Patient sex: M
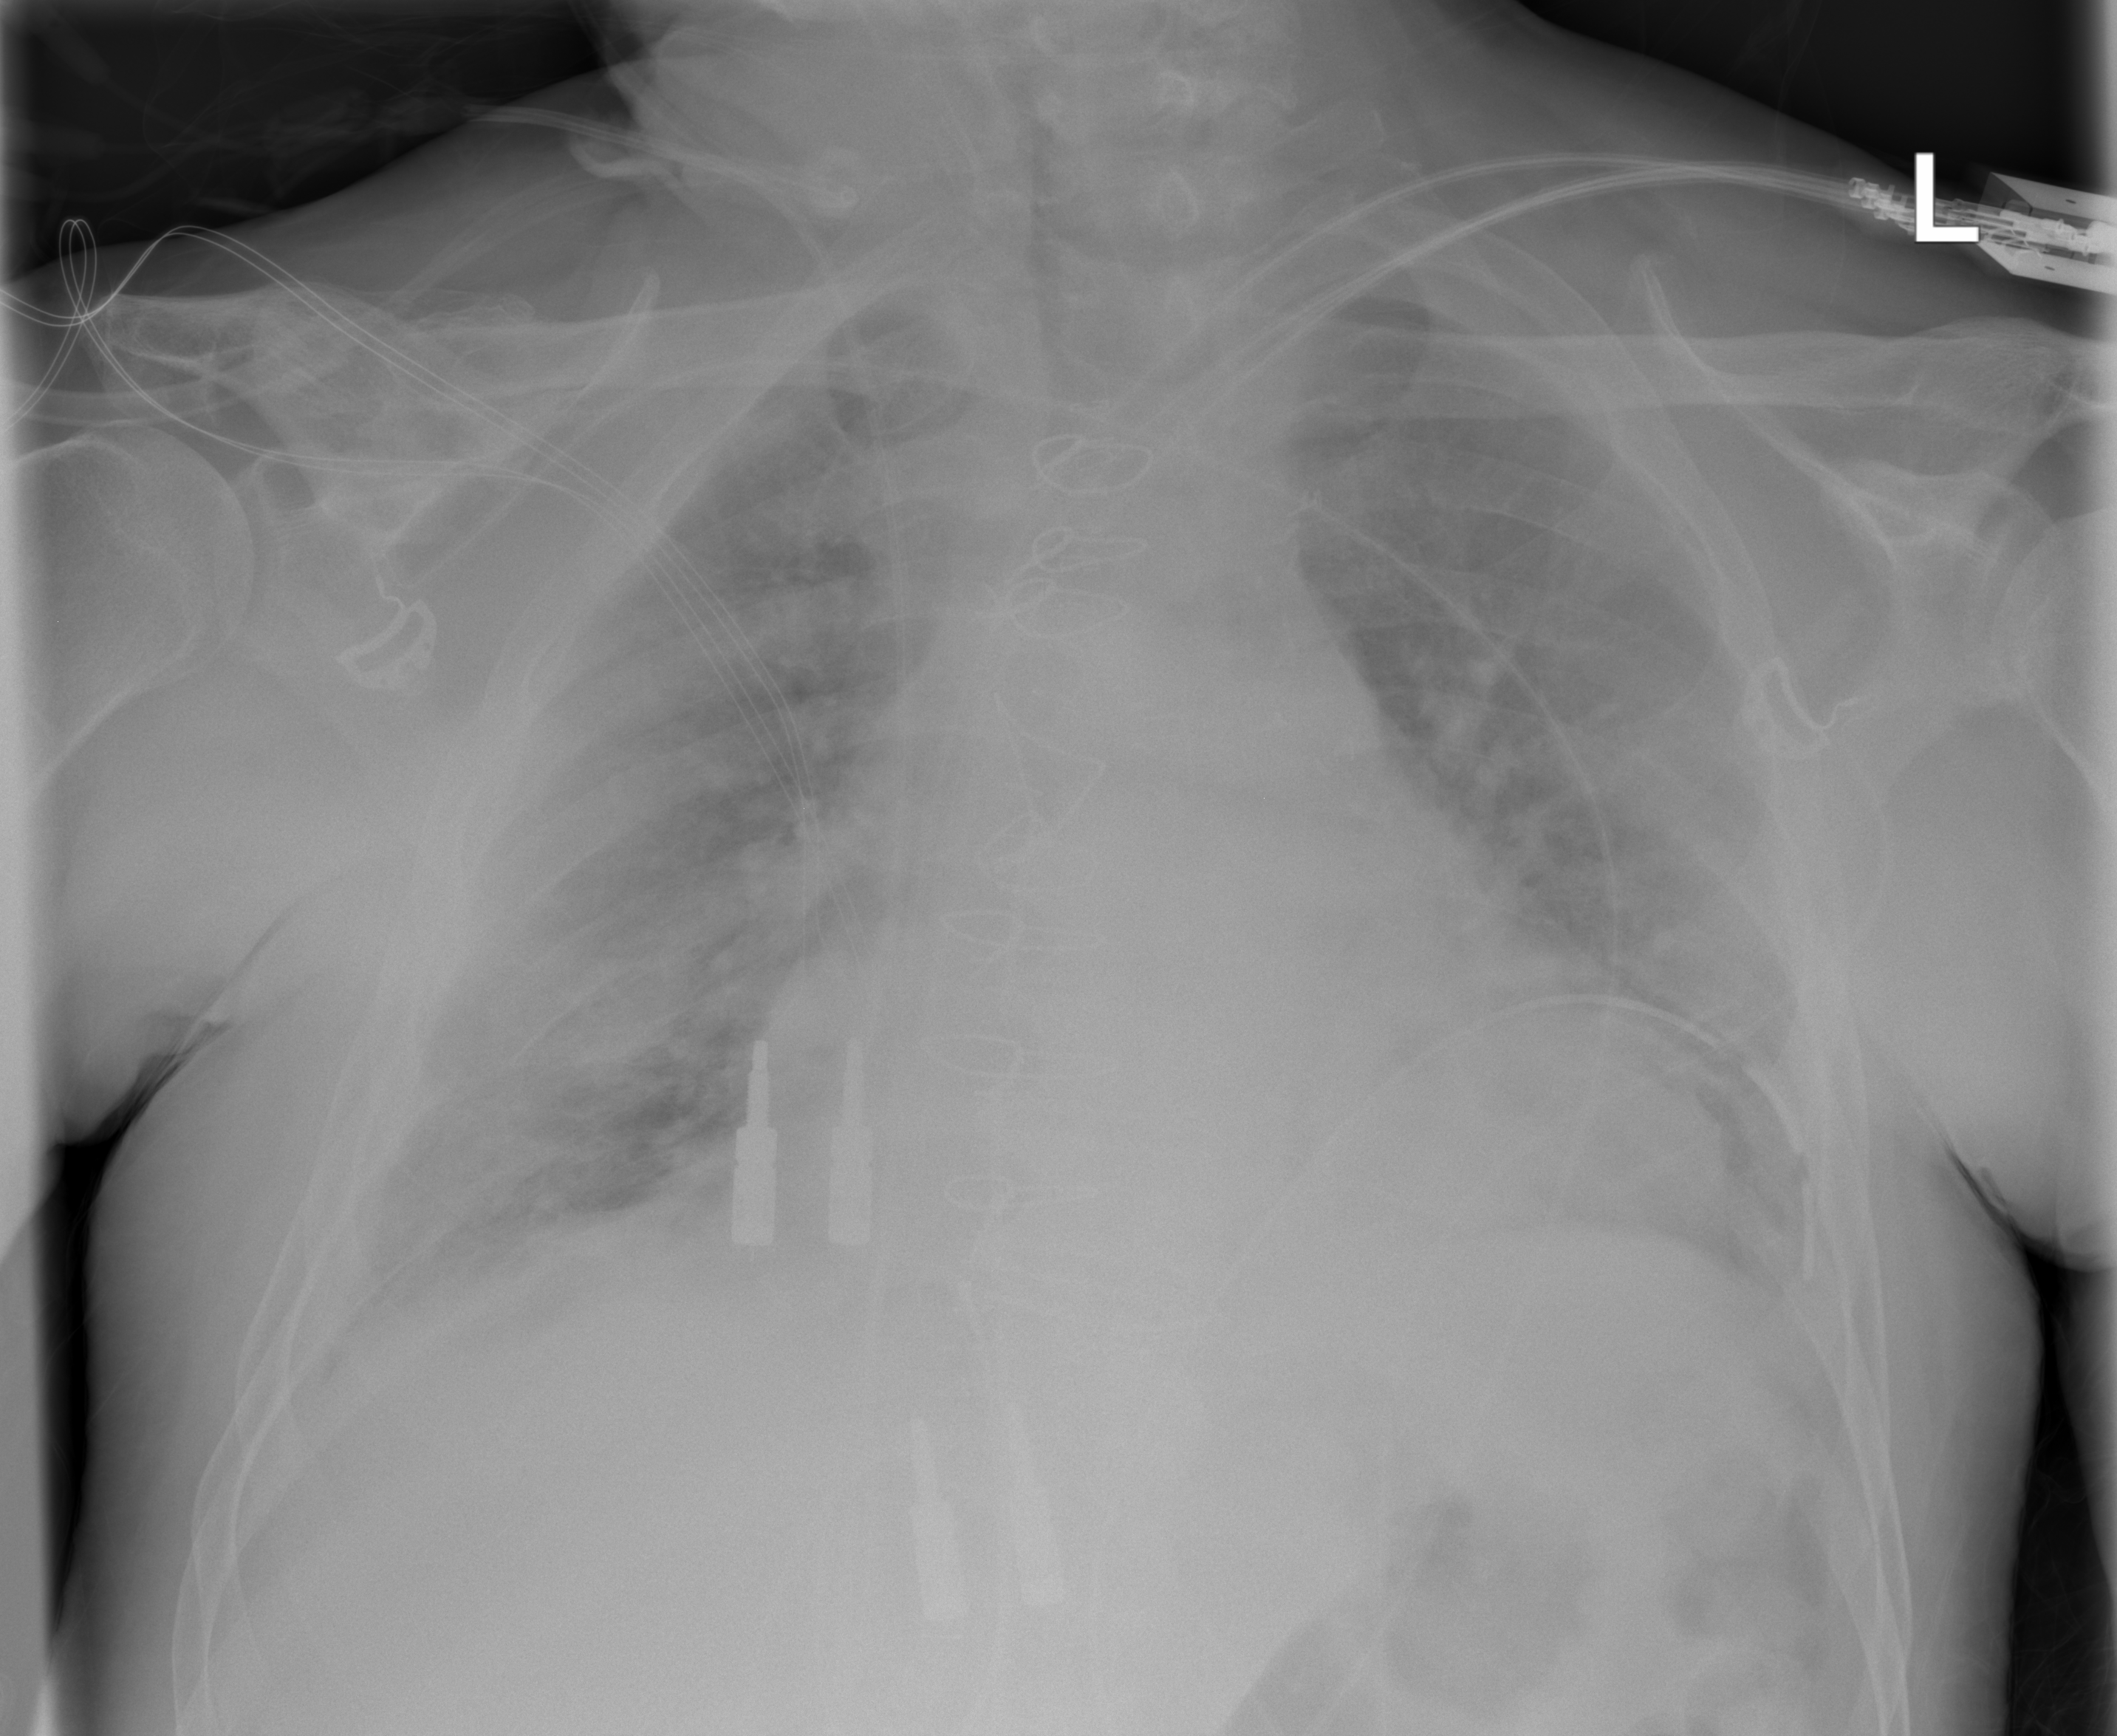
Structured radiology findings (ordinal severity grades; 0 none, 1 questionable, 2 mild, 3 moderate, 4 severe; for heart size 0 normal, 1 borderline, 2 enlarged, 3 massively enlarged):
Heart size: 0
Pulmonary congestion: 0
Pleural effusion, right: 0
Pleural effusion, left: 0
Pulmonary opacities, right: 3
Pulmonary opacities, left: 3
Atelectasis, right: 3
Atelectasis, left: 3